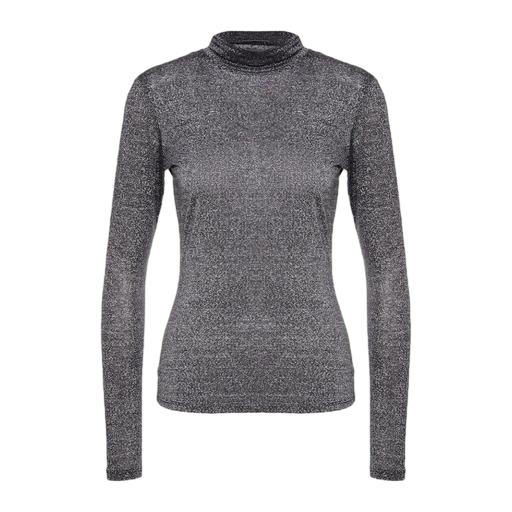
silver high neck jersey top, gray long-sleeve mesh turtleneck tee, high-neck top, white background